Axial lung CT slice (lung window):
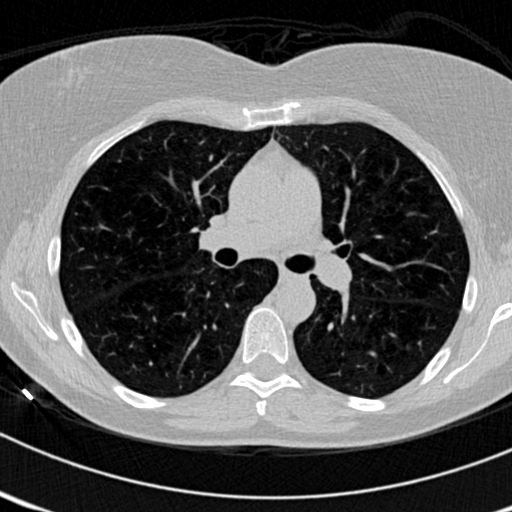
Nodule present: no